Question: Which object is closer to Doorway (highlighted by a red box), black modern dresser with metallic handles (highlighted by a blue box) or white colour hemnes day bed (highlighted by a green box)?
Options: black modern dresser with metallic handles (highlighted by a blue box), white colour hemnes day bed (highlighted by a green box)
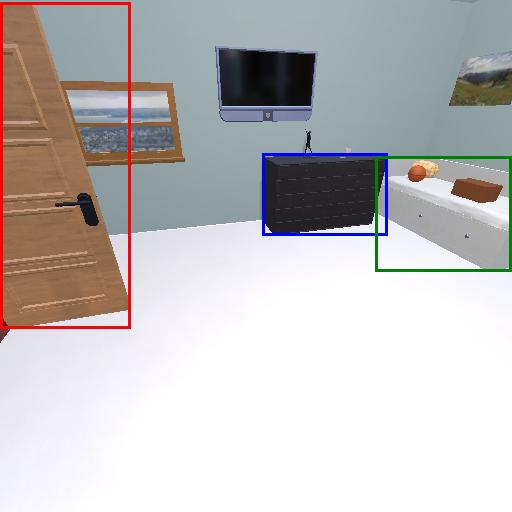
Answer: black modern dresser with metallic handles (highlighted by a blue box)